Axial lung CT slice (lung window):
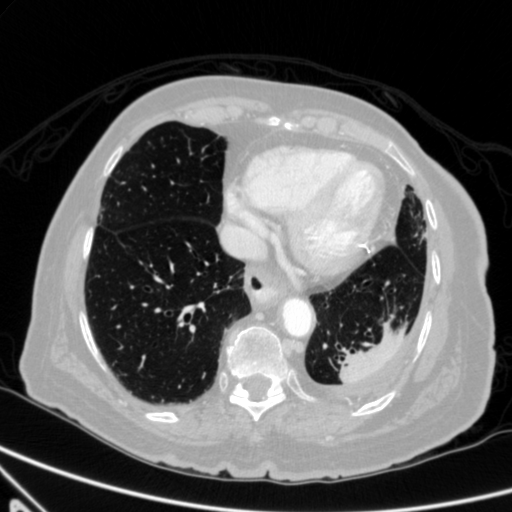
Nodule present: no